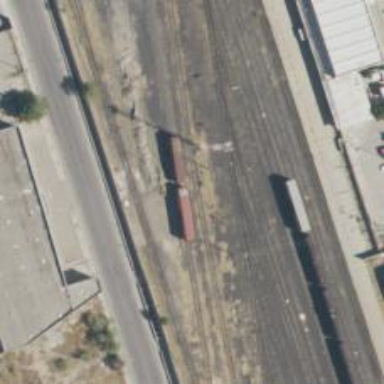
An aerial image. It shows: Railway siding for service.